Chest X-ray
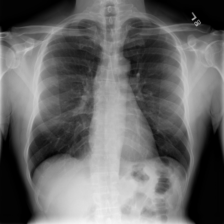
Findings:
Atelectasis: negative
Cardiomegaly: negative
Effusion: negative
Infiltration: negative
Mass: negative
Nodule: negative
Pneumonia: negative
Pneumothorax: negative
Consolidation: negative
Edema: negative
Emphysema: negative
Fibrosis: negative
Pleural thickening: negative
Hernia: negative